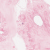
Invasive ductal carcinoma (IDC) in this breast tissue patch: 0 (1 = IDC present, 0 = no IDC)